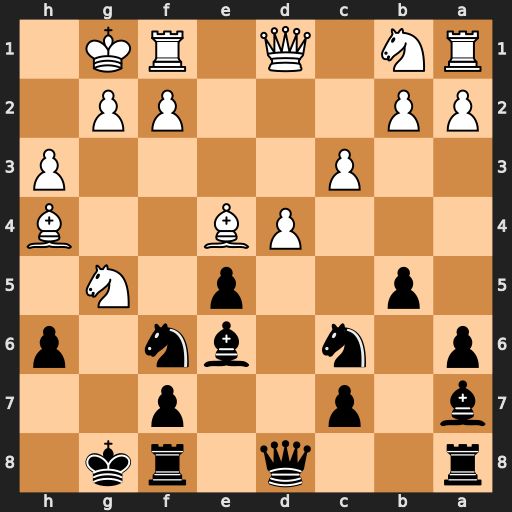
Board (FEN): r2q1rk1/b1p2p2/p1n1bn1p/1p2p1N1/3PB2B/2P4P/PP3PP1/RN1Q1RK1
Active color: b
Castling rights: -
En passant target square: -
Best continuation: Nxe4 Nxe6 Qxh4